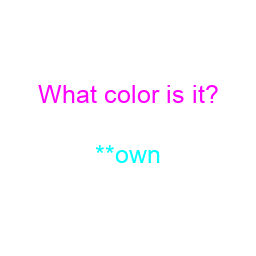
Color: cyan
Color name shown: brown
Background color: white
Question text color: magenta